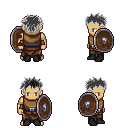
a pixel art fantasy rpg character, male body template, human, tanned skin, leather chest armor, robe skirt, gray bedhead hairstyle, cloth bracers, black shoes, shield, four views (front, back, left, right), 2x2 character sprite sheet, small pixel art, hard edges, no anti-aliasing